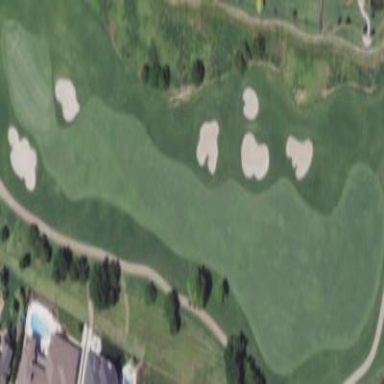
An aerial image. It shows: Grassy area designated as golf fairway.